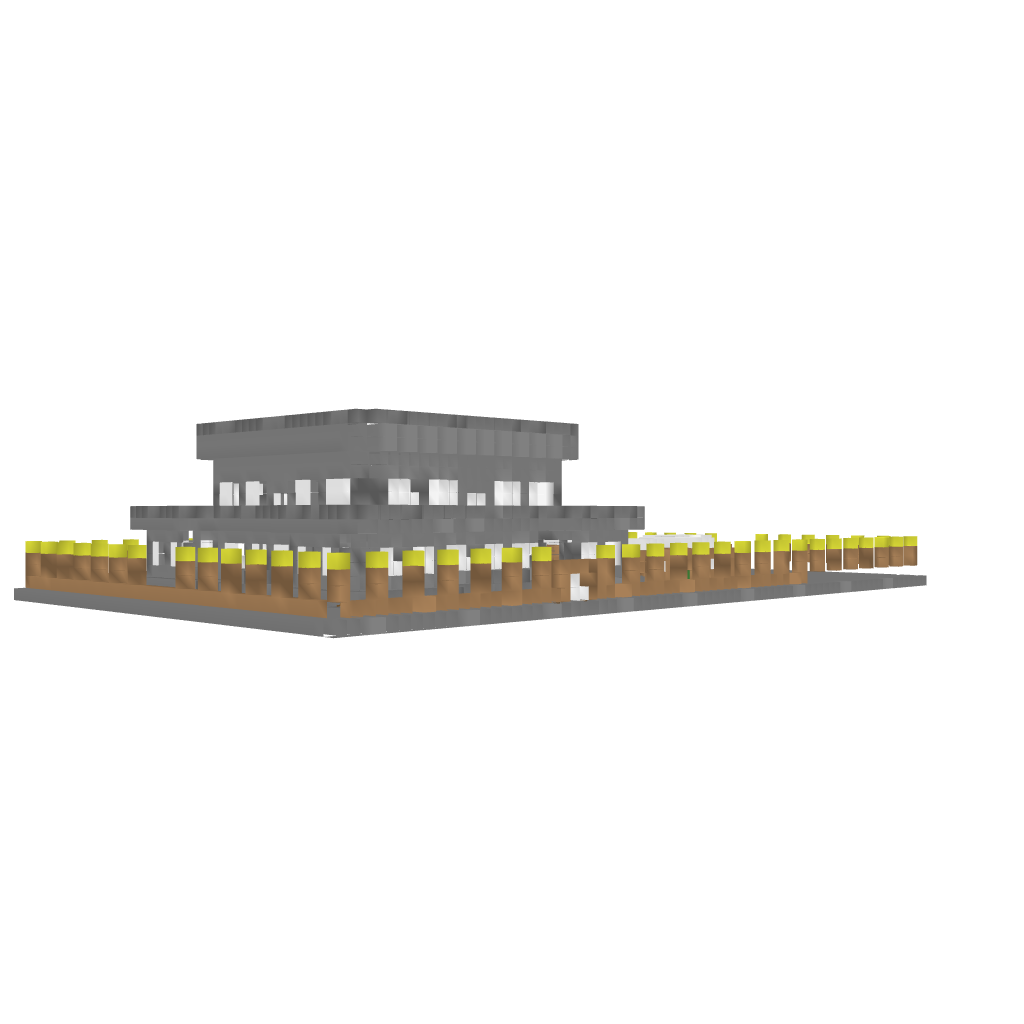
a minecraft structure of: big castle house good quality